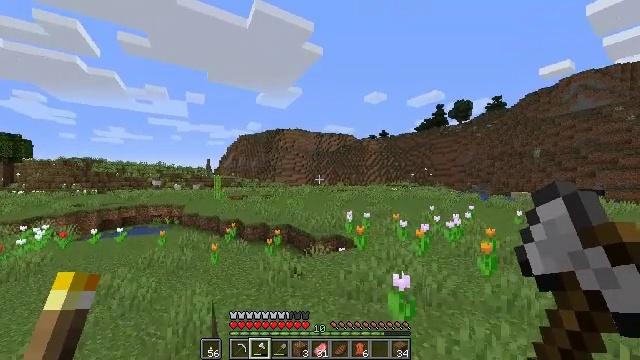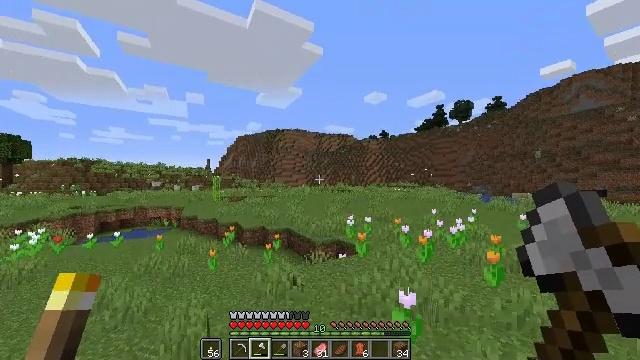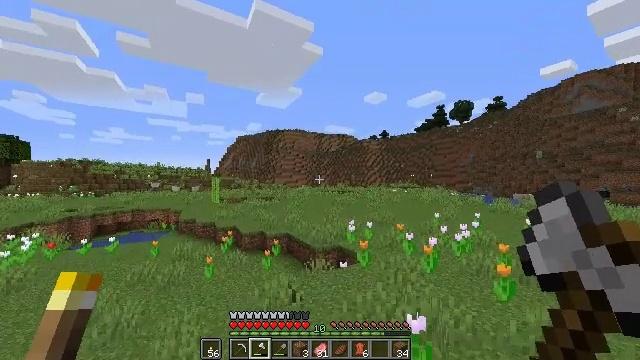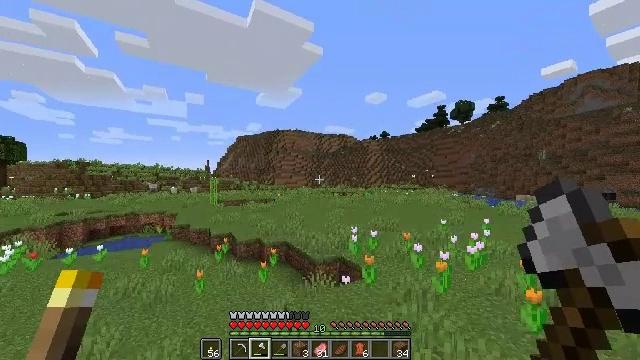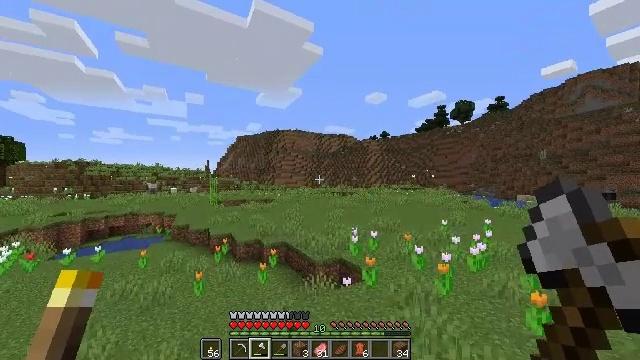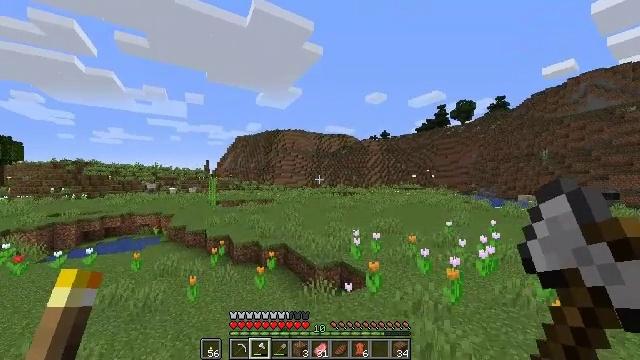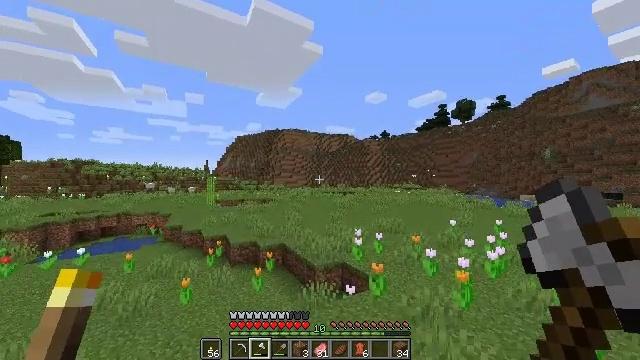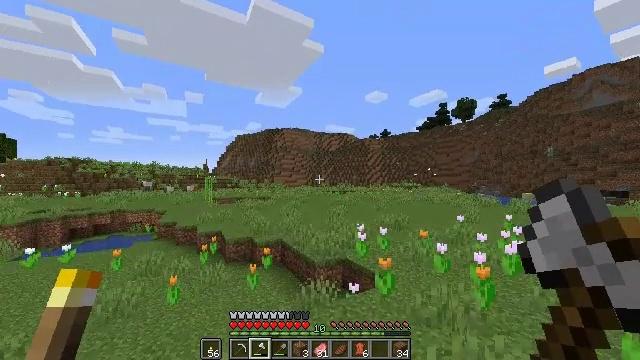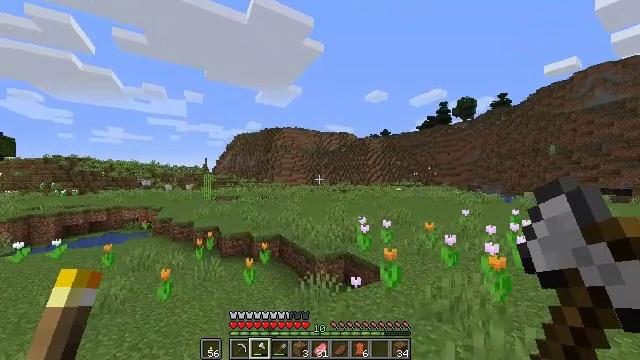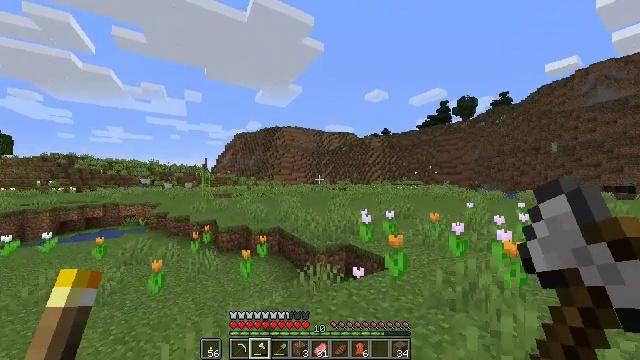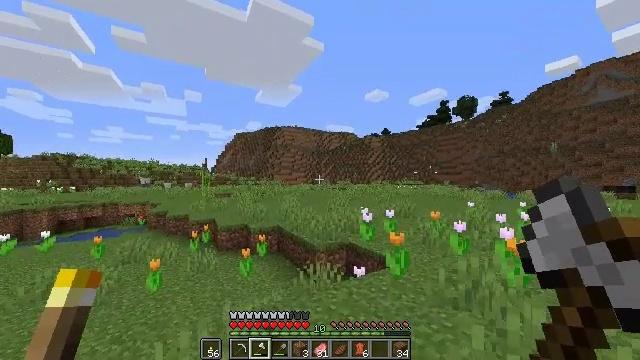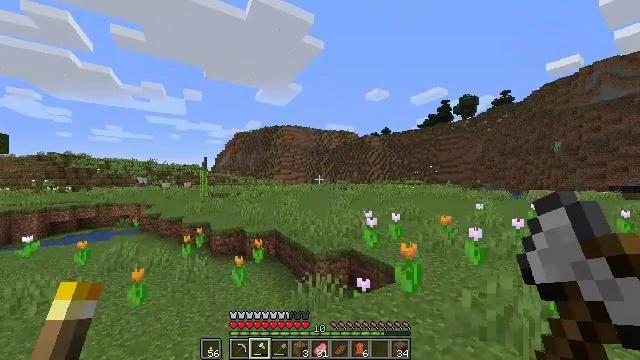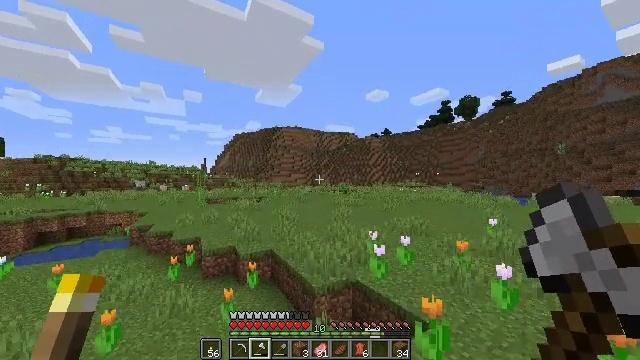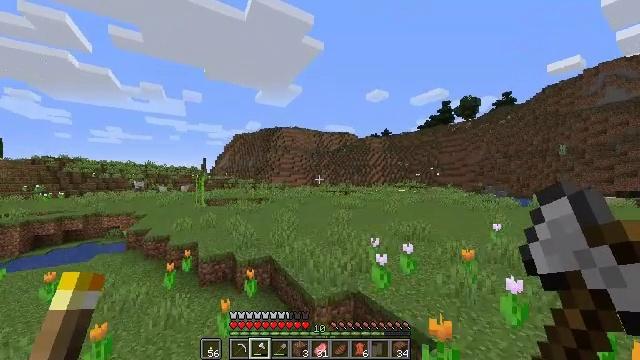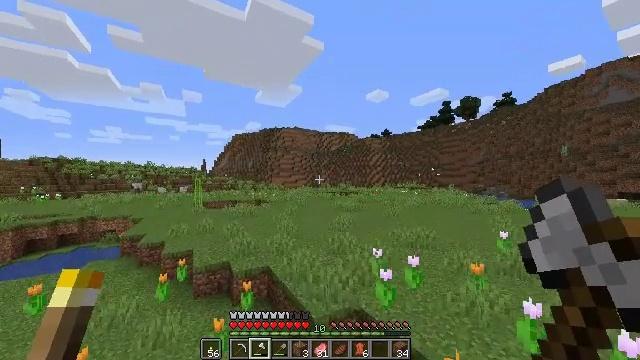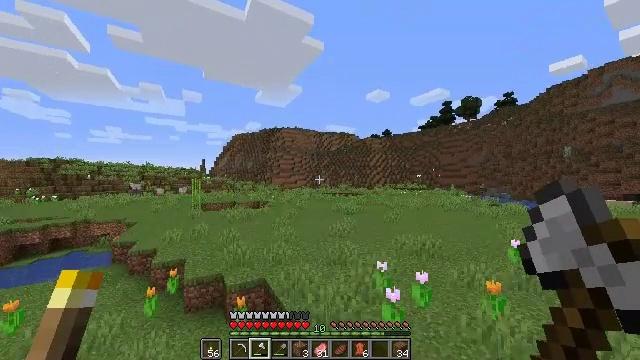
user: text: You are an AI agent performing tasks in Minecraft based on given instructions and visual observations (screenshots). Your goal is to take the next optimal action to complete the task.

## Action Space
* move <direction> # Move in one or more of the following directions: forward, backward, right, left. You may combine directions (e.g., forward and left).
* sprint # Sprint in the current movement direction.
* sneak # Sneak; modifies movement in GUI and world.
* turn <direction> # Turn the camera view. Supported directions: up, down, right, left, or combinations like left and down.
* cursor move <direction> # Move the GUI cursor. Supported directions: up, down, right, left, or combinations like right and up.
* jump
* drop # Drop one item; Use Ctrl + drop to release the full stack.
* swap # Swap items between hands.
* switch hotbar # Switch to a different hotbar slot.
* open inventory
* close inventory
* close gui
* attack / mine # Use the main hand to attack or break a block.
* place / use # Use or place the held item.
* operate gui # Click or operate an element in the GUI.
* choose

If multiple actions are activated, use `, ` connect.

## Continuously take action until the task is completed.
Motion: motion action
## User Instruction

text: Harvest hay blocks from the village.
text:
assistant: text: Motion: move forward, sprint, jump
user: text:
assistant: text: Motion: move forward, sprint, jump
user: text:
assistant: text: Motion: move forward, sprint, jump
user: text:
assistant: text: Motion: move forward, sprint, jump
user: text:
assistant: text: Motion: move forward, sprint, jump
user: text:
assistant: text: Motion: move forward, sprint, jump
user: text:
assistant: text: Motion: move forward, sprint, jump
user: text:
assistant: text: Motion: move forward, sprint, jump
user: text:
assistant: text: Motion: move forward, sprint, jump
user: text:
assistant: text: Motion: move forward, sprint, jump
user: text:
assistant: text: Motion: move forward, sprint, jump
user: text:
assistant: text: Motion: move forward, sprint, jump
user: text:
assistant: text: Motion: move forward, sprint, jump
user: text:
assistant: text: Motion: move forward, sprint, jump
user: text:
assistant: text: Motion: move forward and move right, sprint, jump
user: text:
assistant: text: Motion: move forward and move right, sprint, jump
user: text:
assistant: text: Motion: move forward, sprint, jump
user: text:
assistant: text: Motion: move forward, sprint, jump
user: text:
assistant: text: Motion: move forward, sprint, jump
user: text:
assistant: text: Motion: move forward, sprint, jump
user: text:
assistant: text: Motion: move forward, sprint, jump
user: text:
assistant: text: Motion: move forward, sprint, jump
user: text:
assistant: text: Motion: move forward, sprint, jump
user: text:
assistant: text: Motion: move forward, sprint, jump
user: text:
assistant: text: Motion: move forward, sprint, jump
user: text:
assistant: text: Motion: move forward, sprint, jump
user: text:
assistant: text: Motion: move forward, sprint, jump
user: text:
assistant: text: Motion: move forward, sprint, jump
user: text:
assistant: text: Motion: move forward, sprint, jump
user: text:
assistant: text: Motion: move forward and move left, sprint, jump